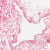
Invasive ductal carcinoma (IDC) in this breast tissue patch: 0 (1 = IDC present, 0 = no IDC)